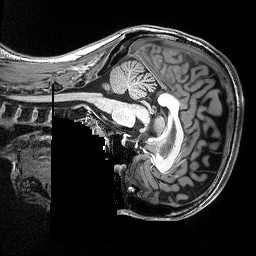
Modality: T1w
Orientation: sagittal
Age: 22
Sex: female